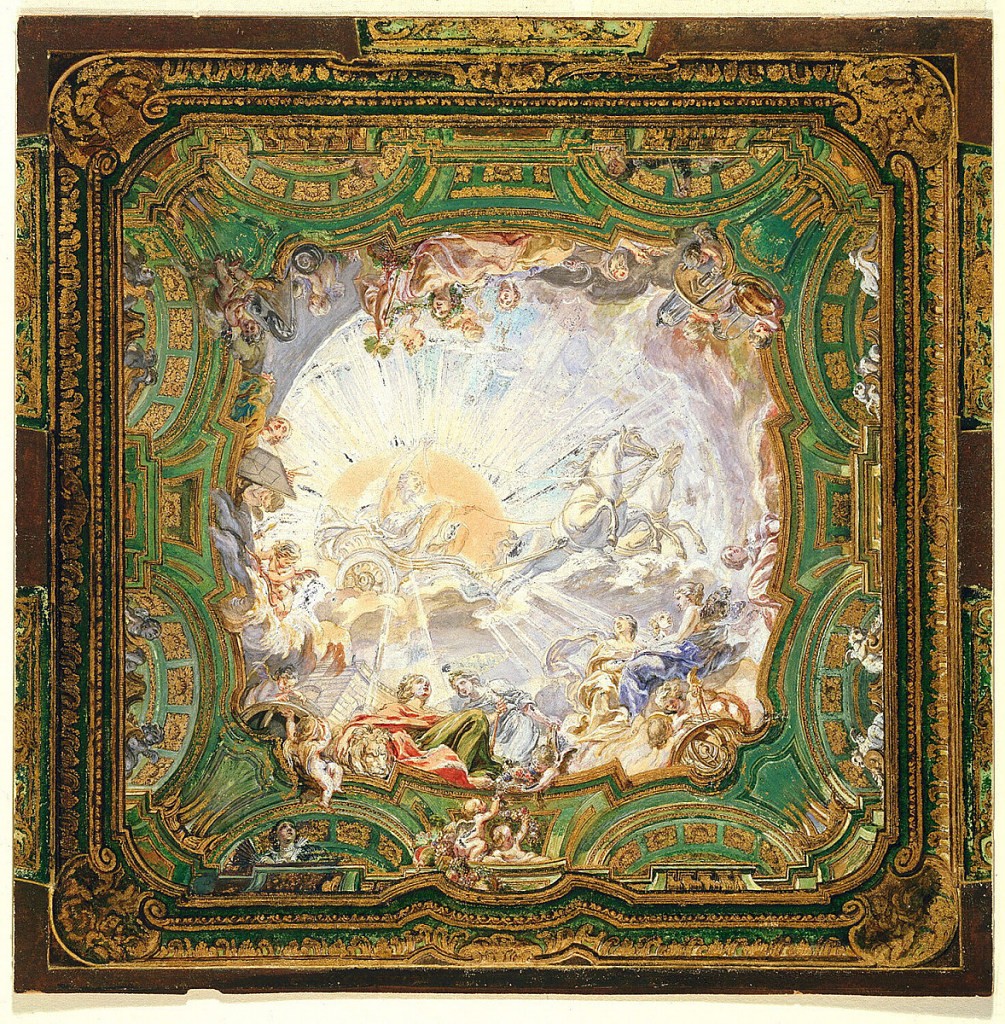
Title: Chariot of Apollo, Ceiling Design for Count Bielinski's Cabinet, Warsaw, Poland
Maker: Juste-Aurèle Meissonnier, French, b. Italy, 1695–1750
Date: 1734
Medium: Pen and gray ink, brush and watercolor, gouache, gold paint, black chalk on white laid paper
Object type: Drawing
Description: The central area is taken up with simulated sky with the chariot of Apollo.  Around the edges, allegorical figures seated on clouds; simulated architecture of vaults and pendentives about the outer edges, within an architectural frame.